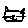
Label: cat